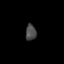
Tissue: prostate
Cell type: Fibroblasts
Senescence score: 0.7652
Nuclear area (px): 168
Mean DAPI intensity: 73.185